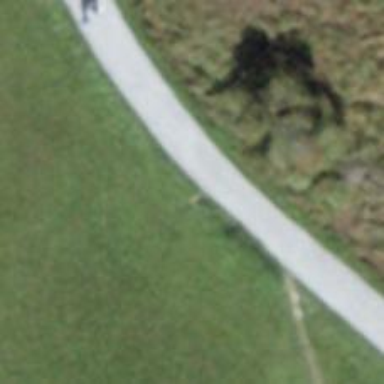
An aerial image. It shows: Footway with fine gravel surface.